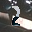
Label: 2